Interaction volume radius: 10 \u00c5
Interaction volume height: 15 \u00c5
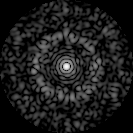
Disorder parameter: 0.85